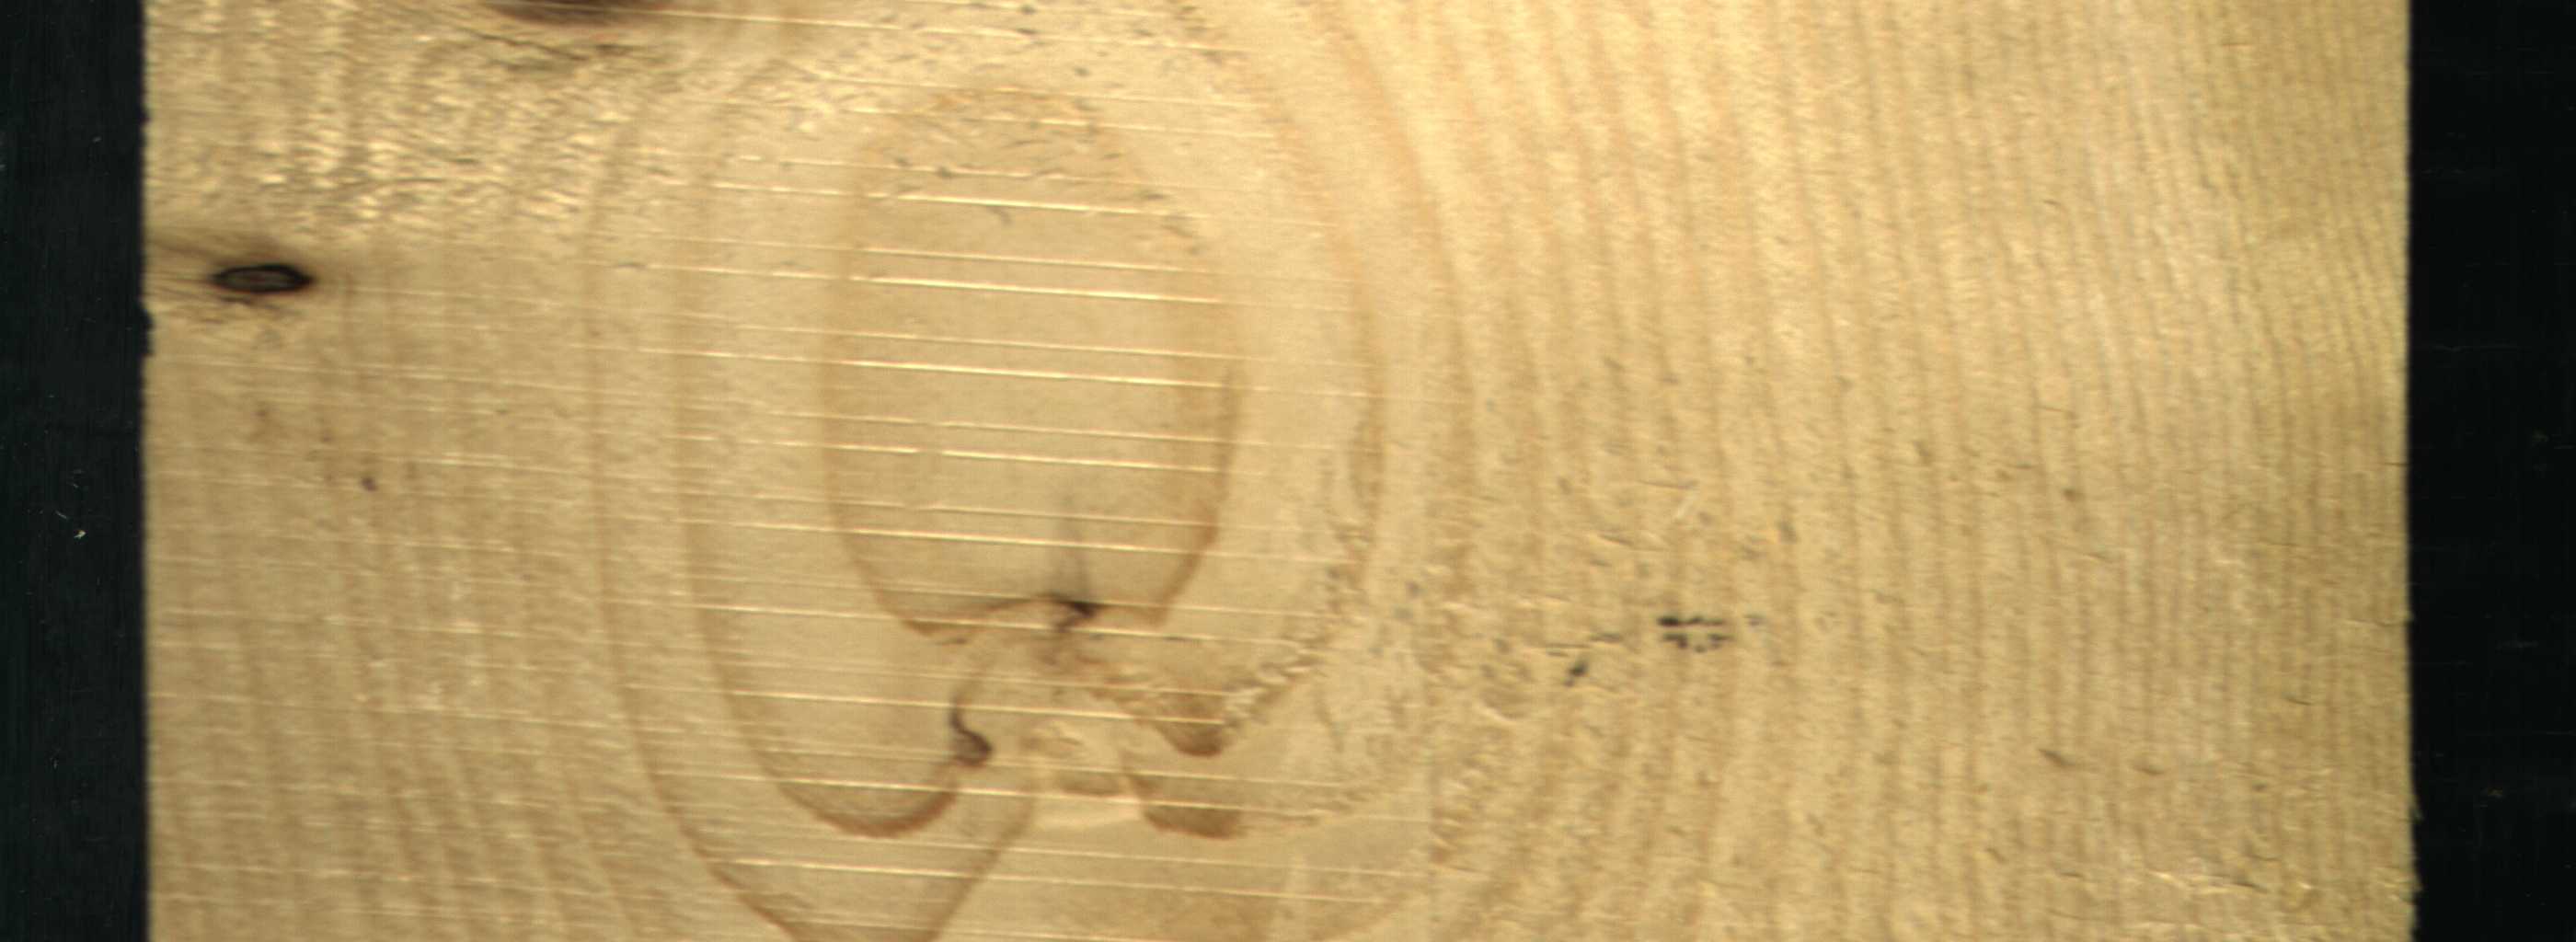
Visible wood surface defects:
Dead_Knot
Dead_Knot
Live_Knot